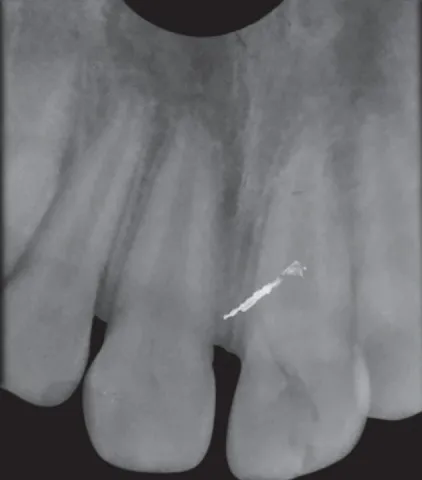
Periapical radiograph of the permanent left central incisor showing open apex, vertical fracture involving enamel, dentin, and pulp and extending up to 3 mm above the cervical line.
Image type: radiology (x_ray)